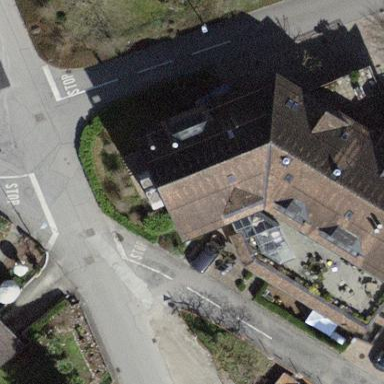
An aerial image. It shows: Building with tile roof.